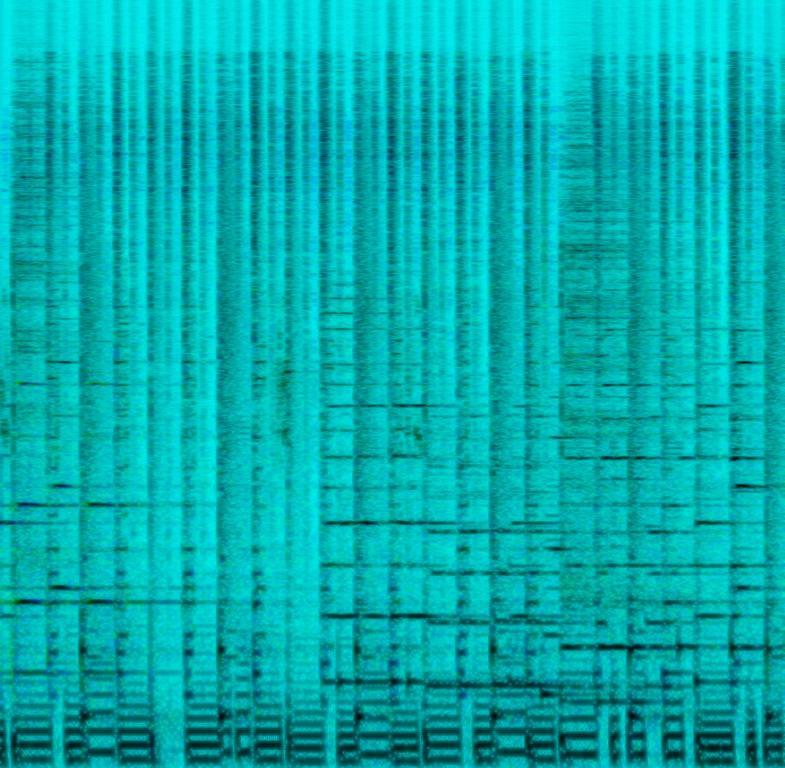
An acoustic drum is playing a straight groove while an e-bass is playing a bassline that reminds of reggae. This feeling gets enhanced by a e-guitar strumming a short rhythmic chord on the offbeat giving the song its typical reggae vibe. On top of that, someone is playing a melody on a steeldrums. This song may be playing at beachbar.